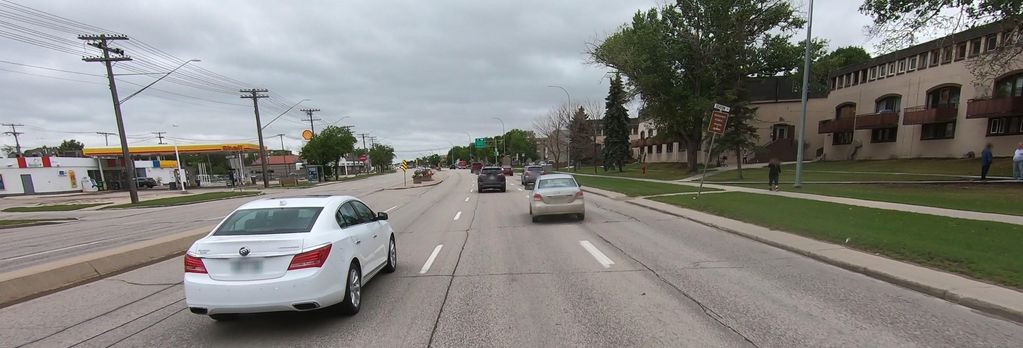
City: winnipeg